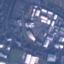
Land use / land cover: Industrial